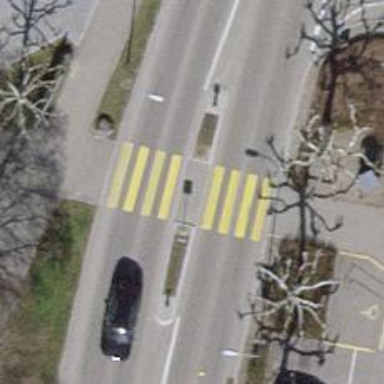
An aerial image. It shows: Uncontrolled zebra crossing with central island.